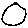
Label: circle